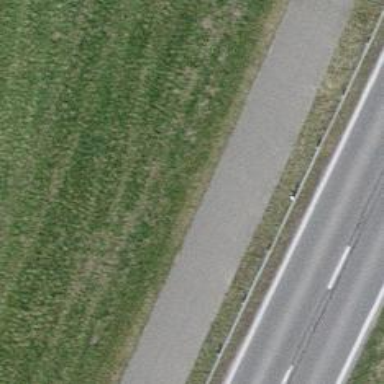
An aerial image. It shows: Asphalt track of grade1 for agricultural vehicles.